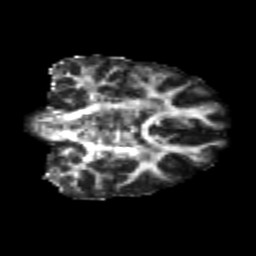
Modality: FA
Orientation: coronal
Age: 22
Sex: male
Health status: healthy
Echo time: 0.074 s